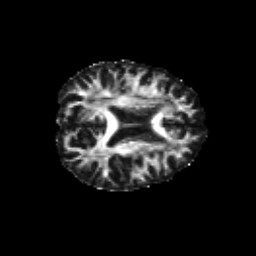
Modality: FA
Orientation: axial
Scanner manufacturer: siemens
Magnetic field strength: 3 T
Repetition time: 6.8 s
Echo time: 0.093 s